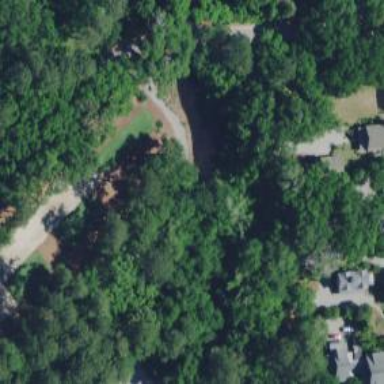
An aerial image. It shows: Service road used as golf cart path.